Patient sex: M
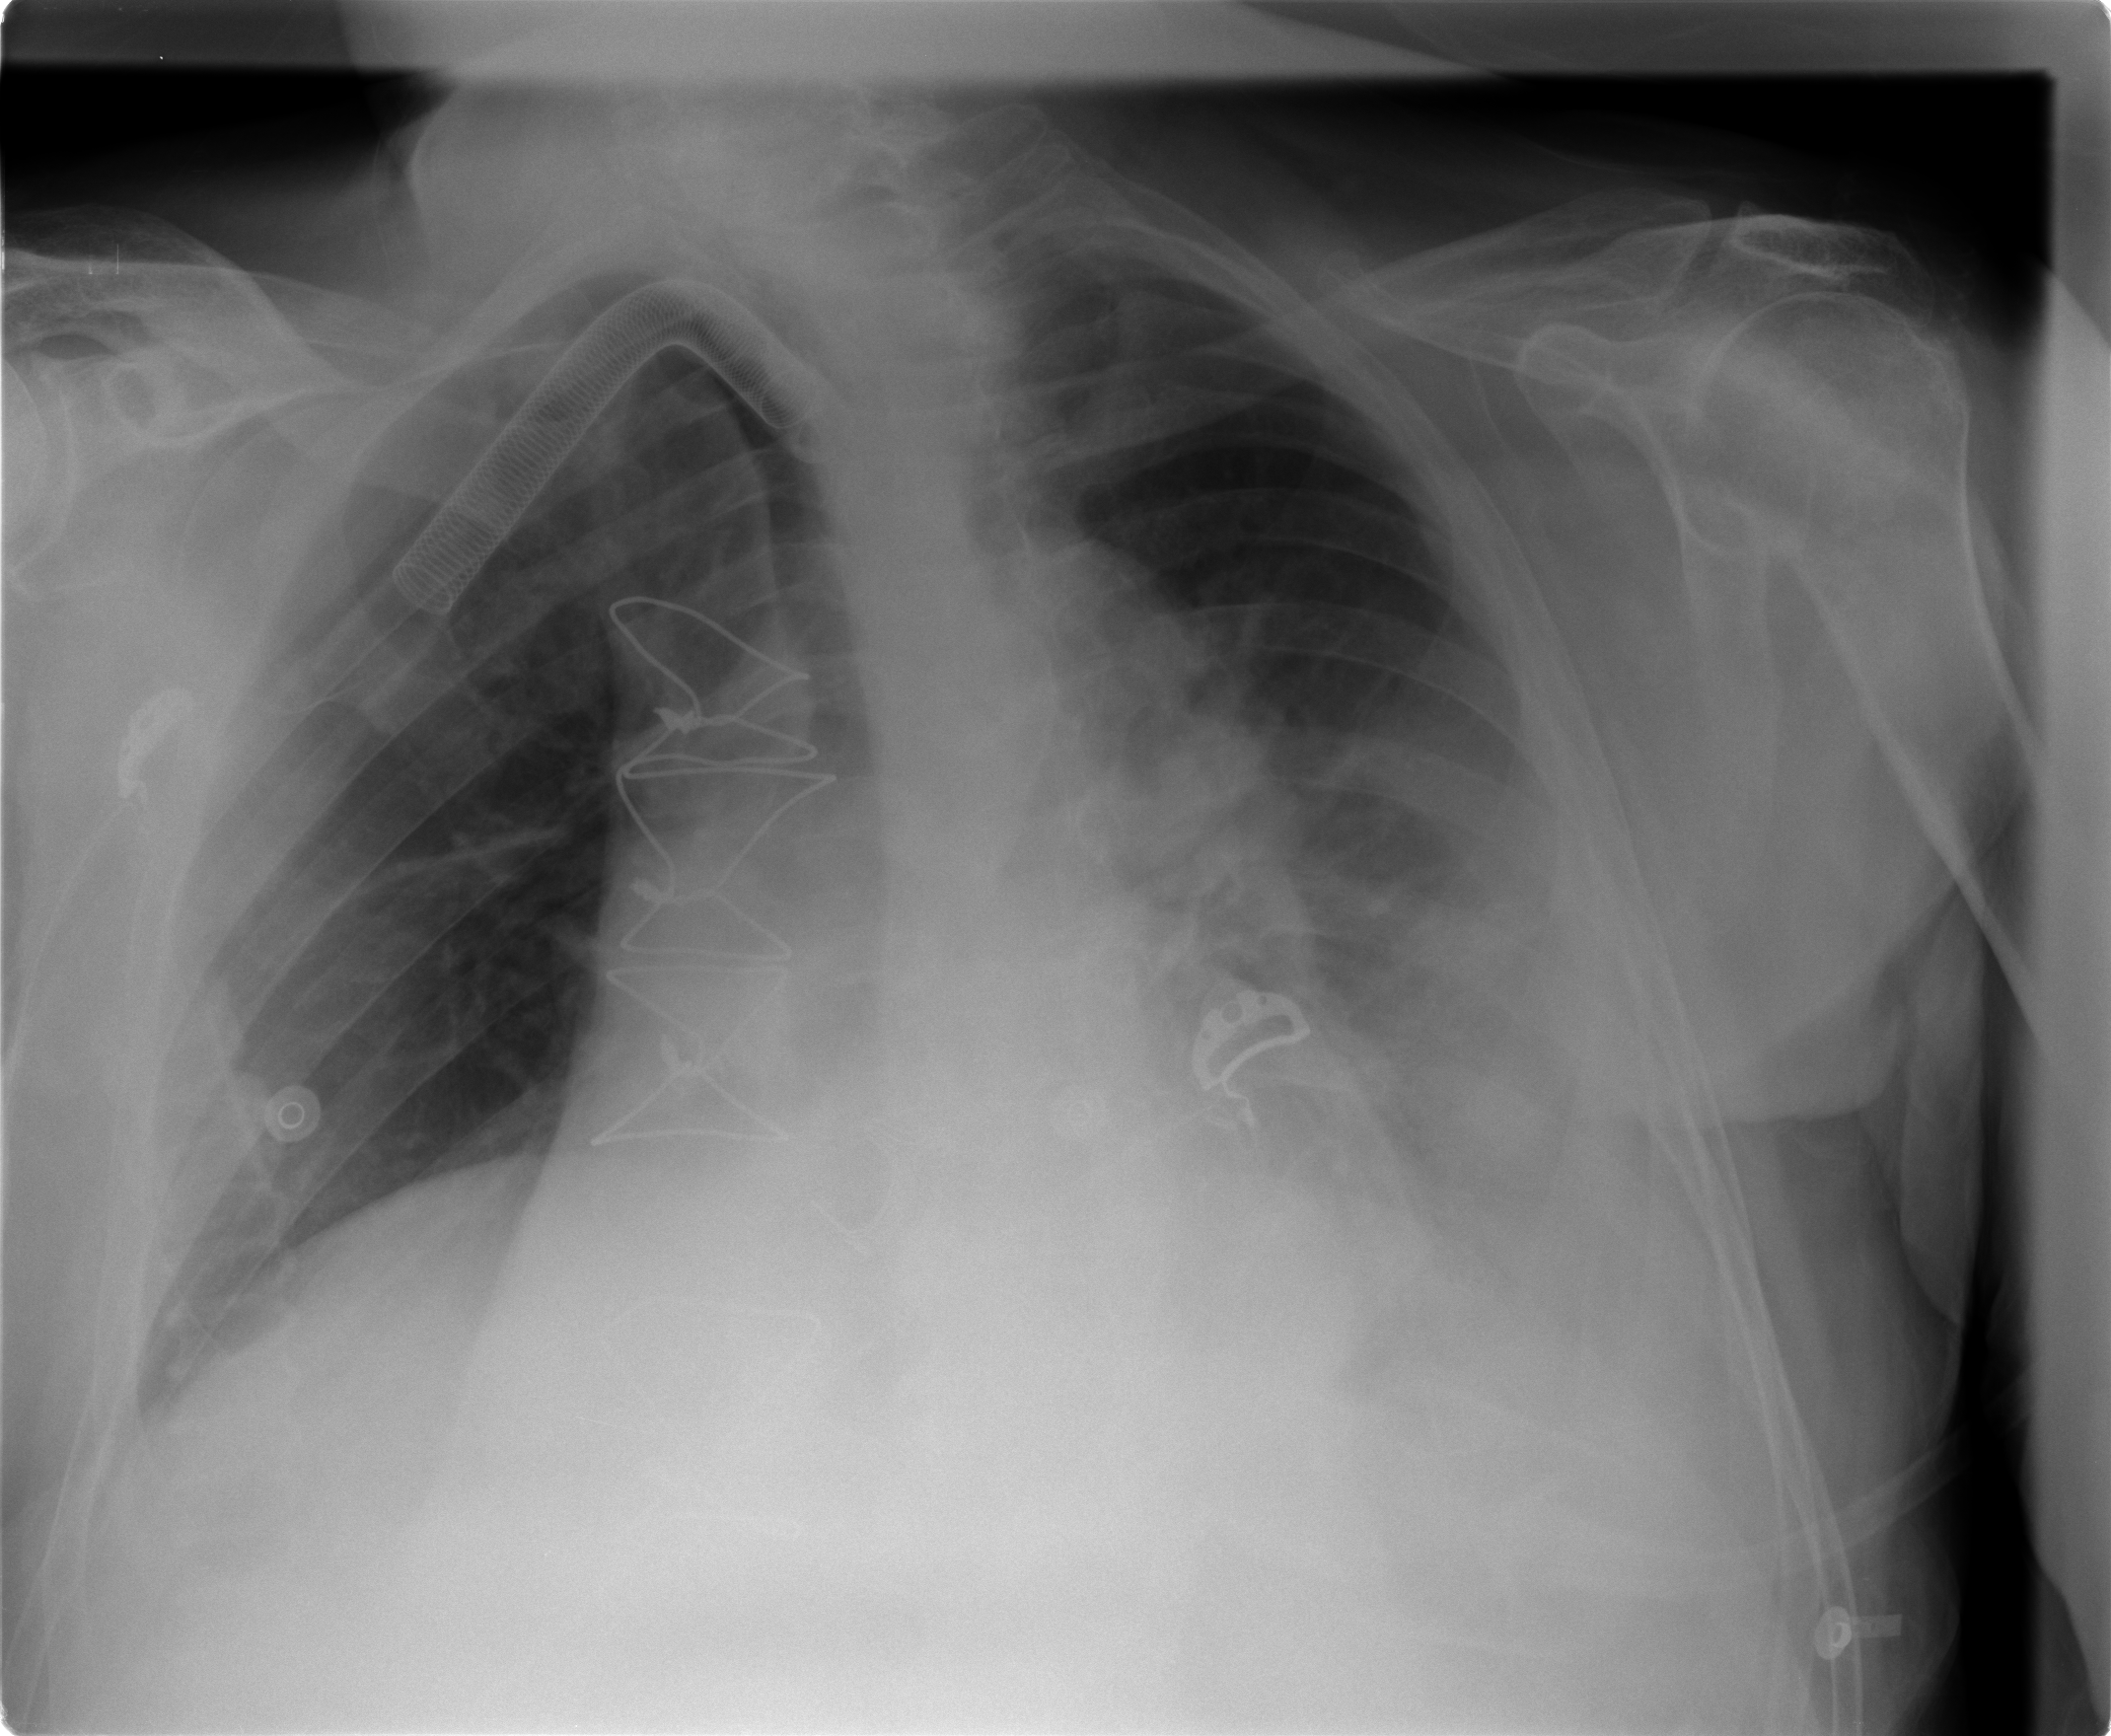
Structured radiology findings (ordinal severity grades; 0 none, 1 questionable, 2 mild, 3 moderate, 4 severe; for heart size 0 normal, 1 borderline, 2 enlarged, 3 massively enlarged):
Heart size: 2
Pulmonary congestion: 1
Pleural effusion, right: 0
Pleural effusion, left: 3
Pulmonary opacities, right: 0
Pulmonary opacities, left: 0
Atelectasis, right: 0
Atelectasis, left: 3